Interaction volume radius: 5 \u00c5
Interaction volume height: 35 \u00c5
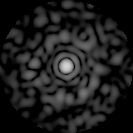
Disorder parameter: 0.8448